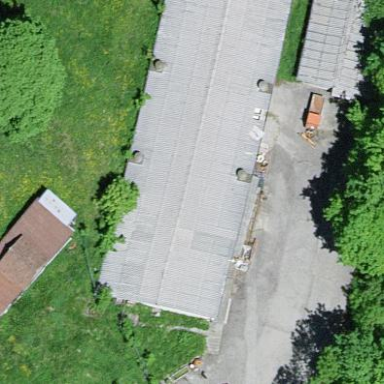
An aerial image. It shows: Stable.